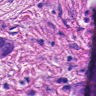
Metastatic tissue present: yes